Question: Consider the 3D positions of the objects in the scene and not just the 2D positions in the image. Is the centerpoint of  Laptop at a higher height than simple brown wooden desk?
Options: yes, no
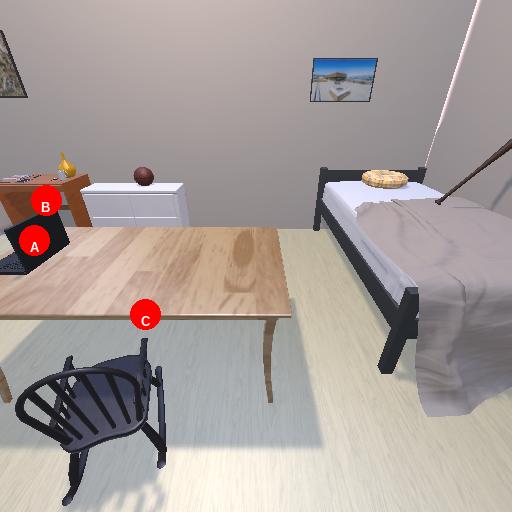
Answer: yes